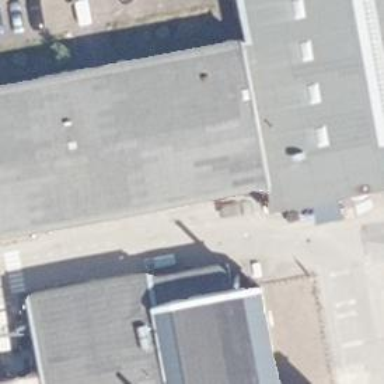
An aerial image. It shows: Commercial building.